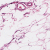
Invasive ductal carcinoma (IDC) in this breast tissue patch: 0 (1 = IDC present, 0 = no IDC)